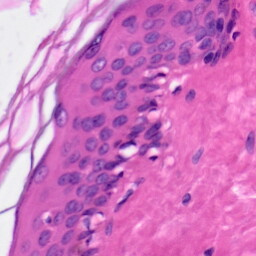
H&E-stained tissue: Skin